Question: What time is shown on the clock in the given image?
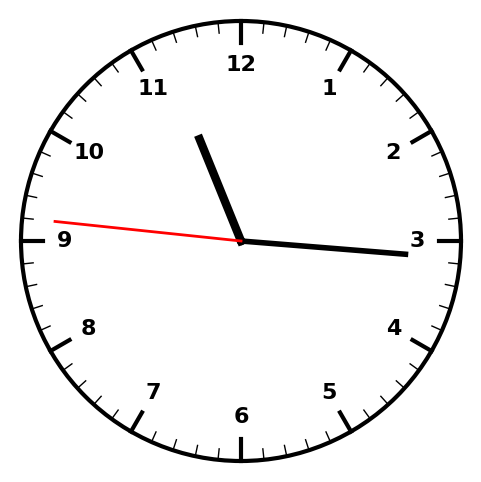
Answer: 11:15:46